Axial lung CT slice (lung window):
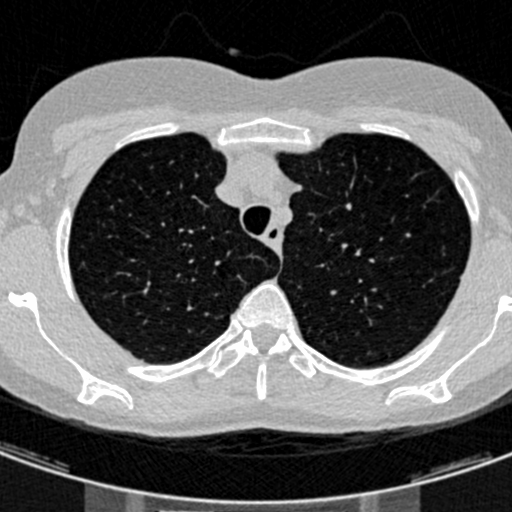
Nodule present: no